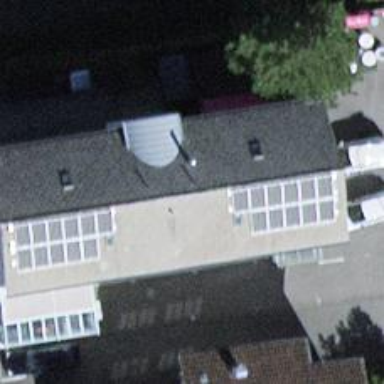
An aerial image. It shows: Beauty shop.